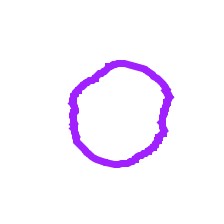
Shape: circle